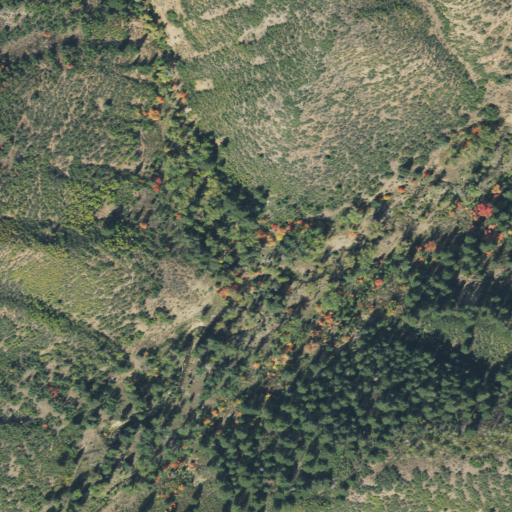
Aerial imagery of valley in Utah named Upper Clark Hollow containing deciduous forest, evergreen forest, and shrub